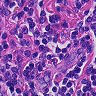
Metastatic tissue present: no